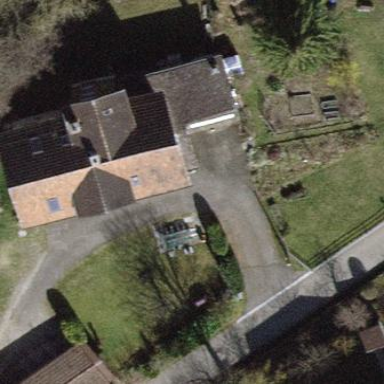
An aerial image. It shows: Building with tiled roof.